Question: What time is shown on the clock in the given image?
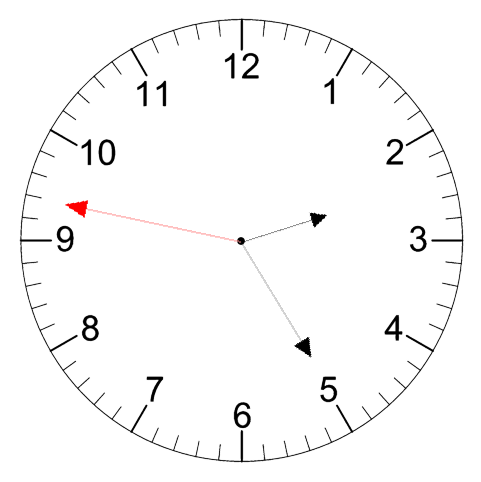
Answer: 02:24:47